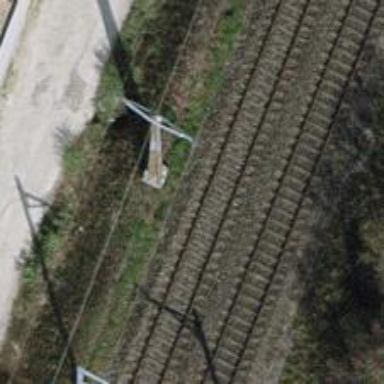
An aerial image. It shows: Power pole.